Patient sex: M
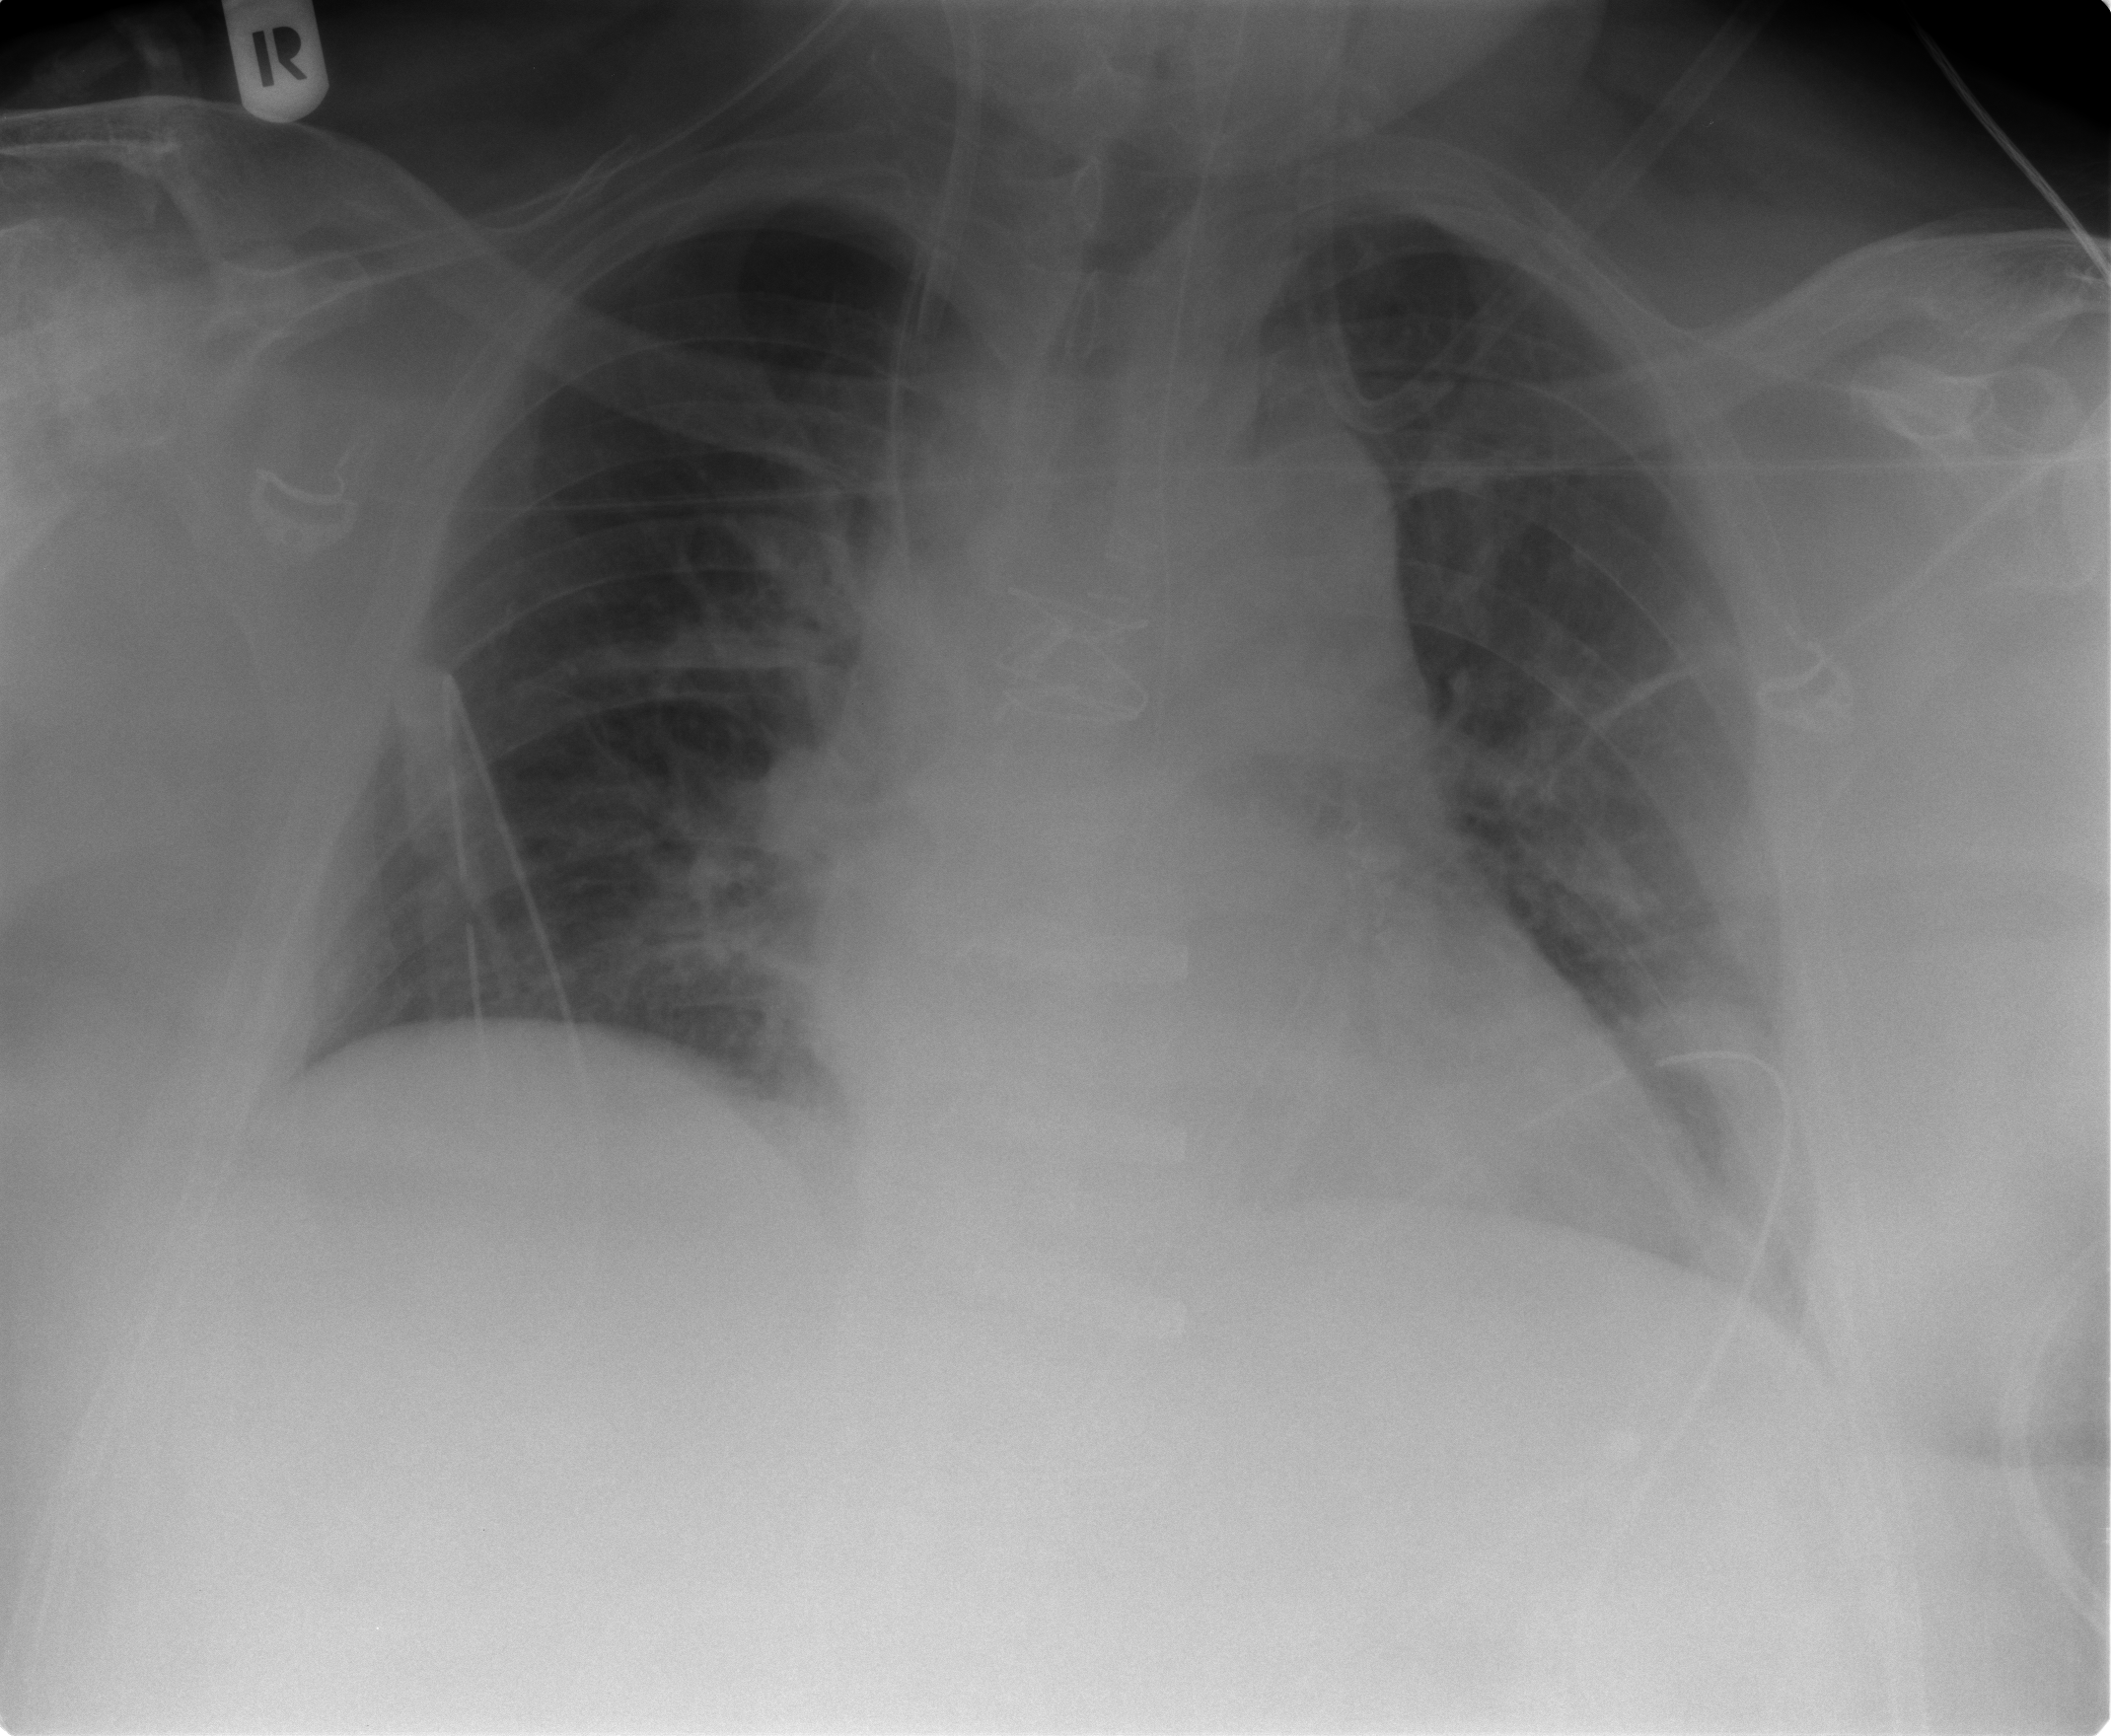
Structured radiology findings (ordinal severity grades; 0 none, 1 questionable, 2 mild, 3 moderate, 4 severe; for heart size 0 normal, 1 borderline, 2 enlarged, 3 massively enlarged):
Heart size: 2
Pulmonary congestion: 2
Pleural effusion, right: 0
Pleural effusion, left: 0
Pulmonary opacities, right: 0
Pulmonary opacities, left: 0
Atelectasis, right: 0
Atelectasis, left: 2